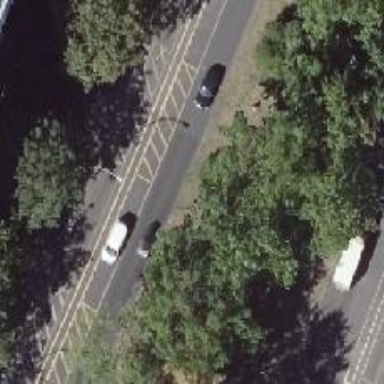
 functioning as dual carriageway. It has parking lane on the right and cycleway with kerb separation on the right side."